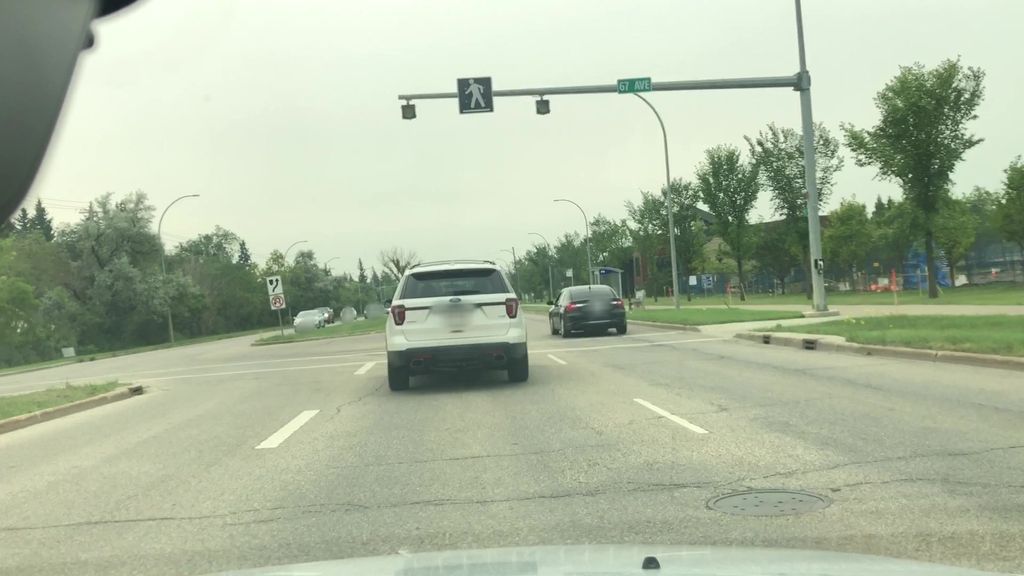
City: edmonton